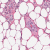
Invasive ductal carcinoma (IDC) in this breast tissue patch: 0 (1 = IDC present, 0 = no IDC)